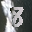
Label: 8